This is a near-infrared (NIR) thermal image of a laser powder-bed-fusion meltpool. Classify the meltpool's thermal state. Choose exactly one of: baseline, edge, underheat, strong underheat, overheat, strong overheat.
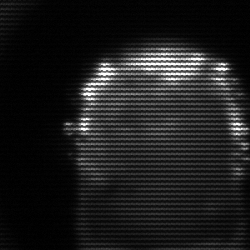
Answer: baseline